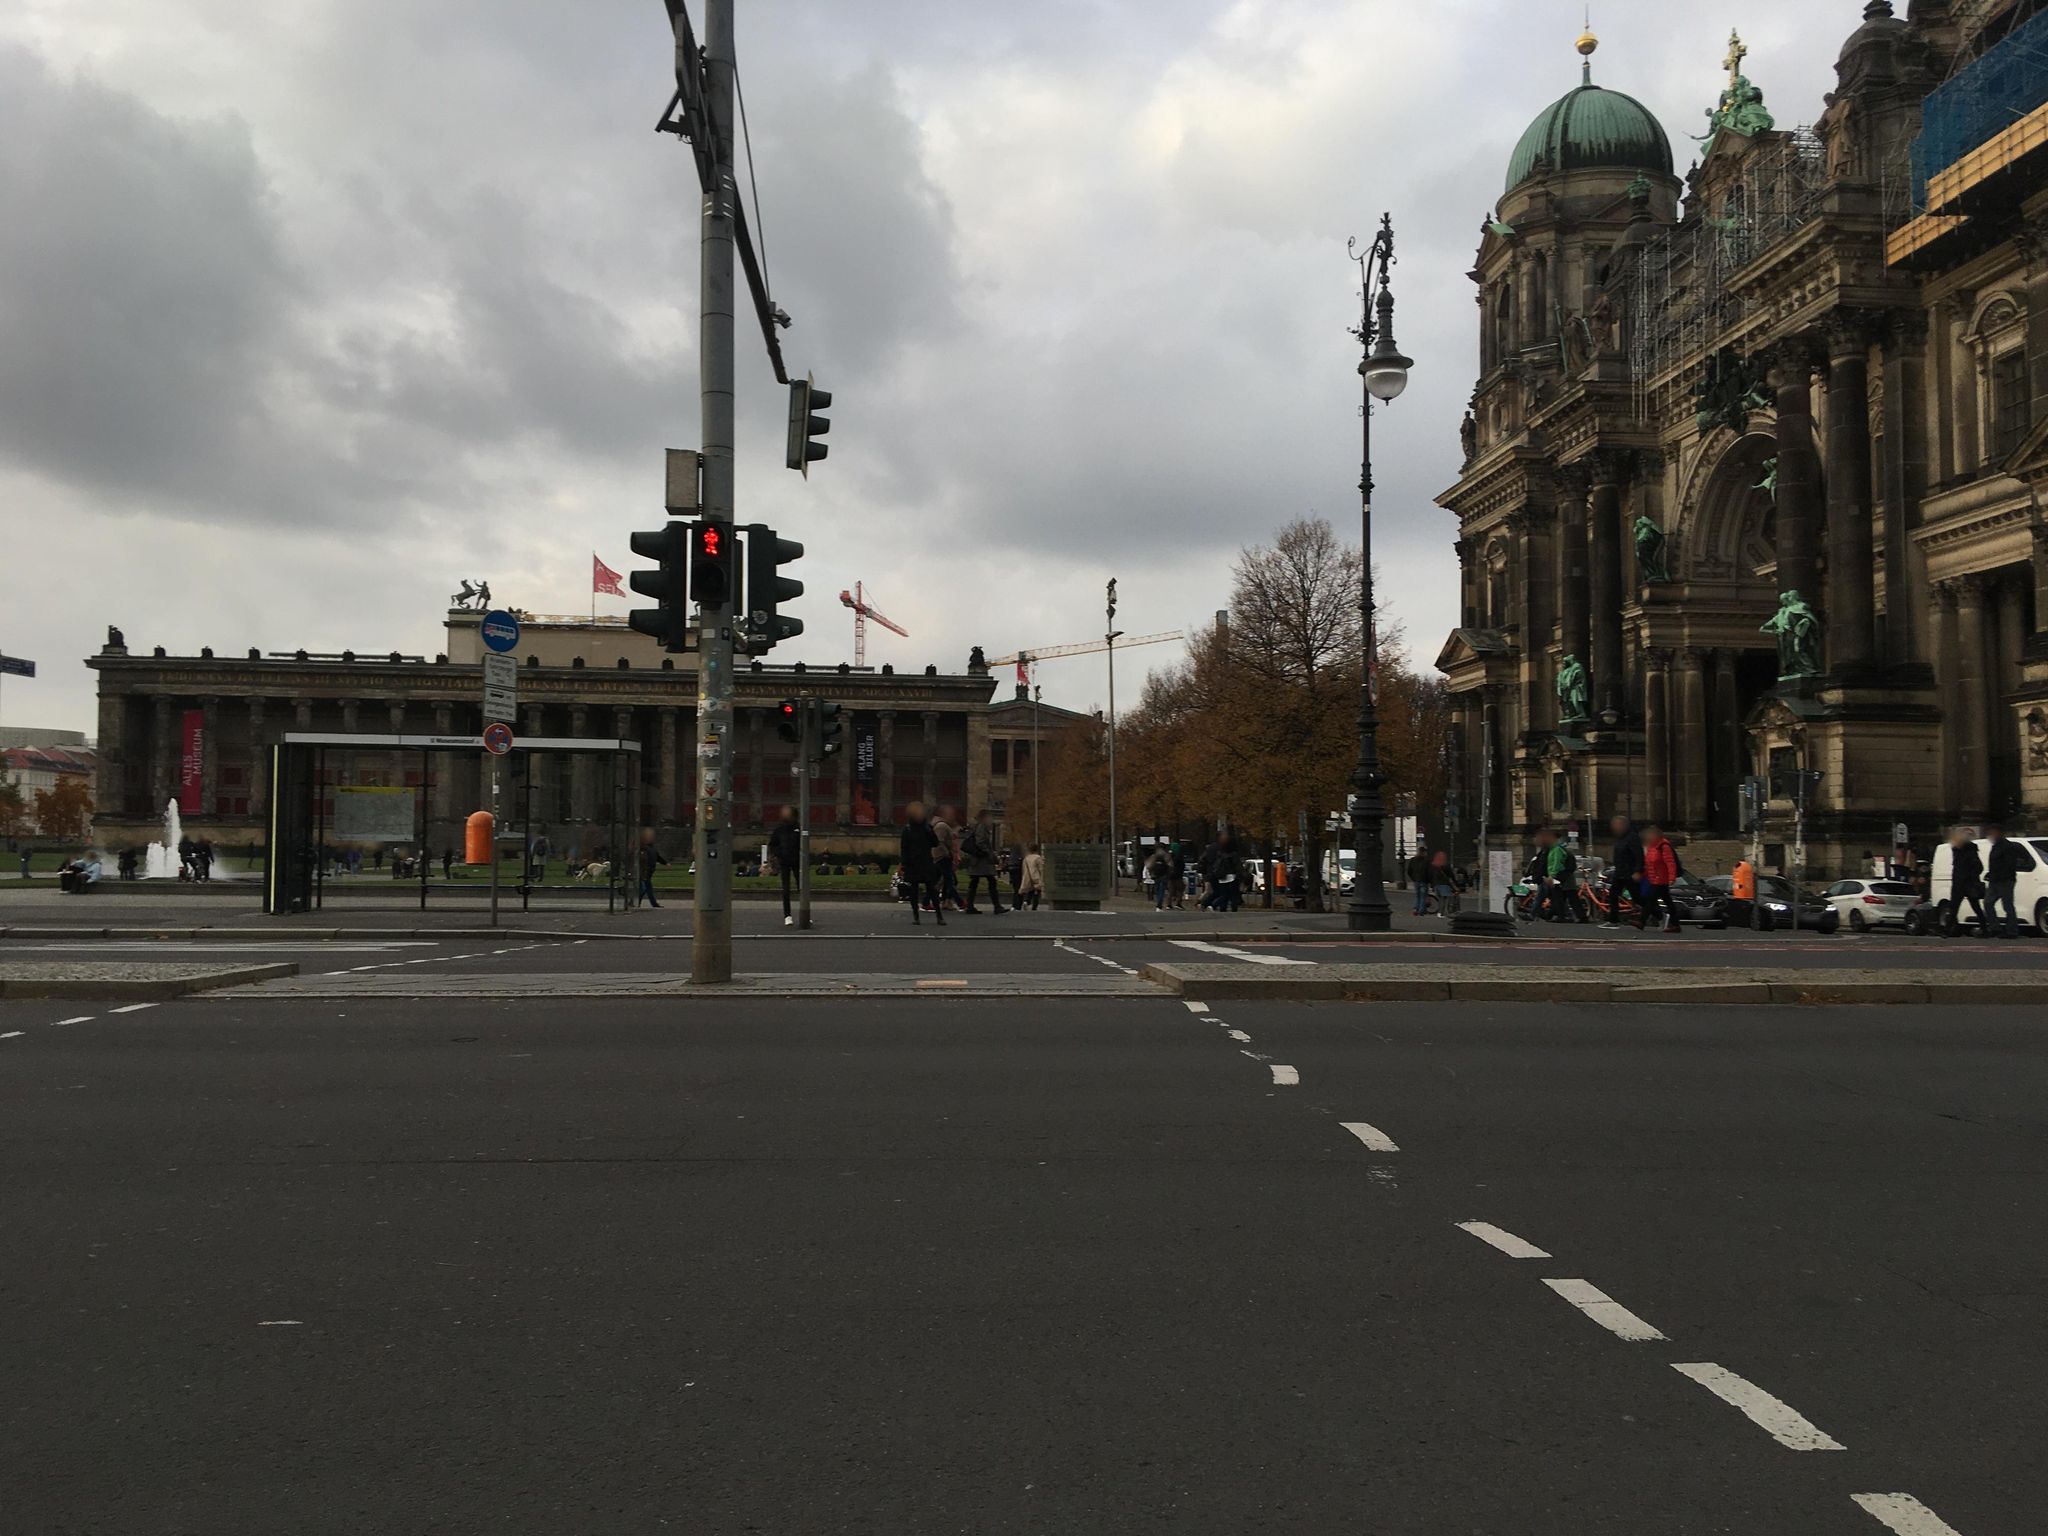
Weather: cloudy
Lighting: day
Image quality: good
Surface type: walking surface
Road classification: footway
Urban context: urban centre
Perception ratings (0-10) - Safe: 3.47, Lively: 5.1, Beautiful: 4.02, Boring: 3.08, Depressing: 3.47, Wealthy: 7.43